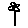
Label: flower